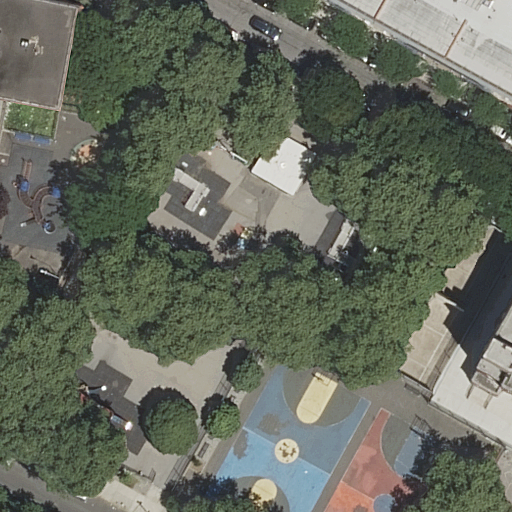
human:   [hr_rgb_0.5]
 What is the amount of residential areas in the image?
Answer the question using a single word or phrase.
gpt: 1

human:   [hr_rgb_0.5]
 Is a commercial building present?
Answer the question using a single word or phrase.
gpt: no

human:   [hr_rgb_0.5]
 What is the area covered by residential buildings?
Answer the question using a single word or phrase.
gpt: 757m2

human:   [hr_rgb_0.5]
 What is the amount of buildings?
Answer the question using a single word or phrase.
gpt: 6

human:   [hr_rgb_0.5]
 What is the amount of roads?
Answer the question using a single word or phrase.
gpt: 2

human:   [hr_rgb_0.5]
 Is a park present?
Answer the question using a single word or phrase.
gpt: yes

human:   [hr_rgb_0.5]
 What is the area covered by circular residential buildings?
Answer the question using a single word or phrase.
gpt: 0m2

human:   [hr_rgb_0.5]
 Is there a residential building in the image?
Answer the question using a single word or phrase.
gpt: yes

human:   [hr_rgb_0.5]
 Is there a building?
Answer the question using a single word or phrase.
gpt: yes

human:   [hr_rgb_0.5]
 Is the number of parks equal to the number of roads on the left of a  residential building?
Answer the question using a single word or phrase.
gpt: yes

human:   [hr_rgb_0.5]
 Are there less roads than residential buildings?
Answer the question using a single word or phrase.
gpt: yes

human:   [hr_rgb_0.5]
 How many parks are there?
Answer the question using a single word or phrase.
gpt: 1

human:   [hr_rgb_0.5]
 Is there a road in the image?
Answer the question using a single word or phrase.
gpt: yes

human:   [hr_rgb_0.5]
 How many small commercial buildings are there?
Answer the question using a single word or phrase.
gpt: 0

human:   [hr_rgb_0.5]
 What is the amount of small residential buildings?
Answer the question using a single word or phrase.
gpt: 3

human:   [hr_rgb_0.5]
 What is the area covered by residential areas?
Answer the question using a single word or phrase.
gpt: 1191m2

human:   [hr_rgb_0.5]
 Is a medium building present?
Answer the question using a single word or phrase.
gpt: yes

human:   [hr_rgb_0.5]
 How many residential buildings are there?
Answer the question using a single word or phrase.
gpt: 6

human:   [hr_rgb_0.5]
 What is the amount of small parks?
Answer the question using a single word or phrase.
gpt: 0

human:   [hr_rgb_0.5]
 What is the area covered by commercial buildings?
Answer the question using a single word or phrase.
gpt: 0m2

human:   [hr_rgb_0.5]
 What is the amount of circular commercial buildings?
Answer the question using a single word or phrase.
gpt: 0

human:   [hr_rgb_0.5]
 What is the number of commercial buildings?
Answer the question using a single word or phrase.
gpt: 0

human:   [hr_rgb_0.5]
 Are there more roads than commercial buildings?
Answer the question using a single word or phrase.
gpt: yes

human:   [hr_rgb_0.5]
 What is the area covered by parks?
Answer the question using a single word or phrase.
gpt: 5933m2

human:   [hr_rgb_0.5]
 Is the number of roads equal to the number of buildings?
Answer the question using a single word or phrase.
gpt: no

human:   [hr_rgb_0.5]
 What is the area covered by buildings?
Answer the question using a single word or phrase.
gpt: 757m2

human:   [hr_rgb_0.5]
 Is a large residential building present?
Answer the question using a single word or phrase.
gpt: no

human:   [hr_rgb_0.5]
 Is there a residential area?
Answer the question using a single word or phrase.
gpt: yes

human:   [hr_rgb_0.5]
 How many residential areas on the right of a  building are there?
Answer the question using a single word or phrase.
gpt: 0

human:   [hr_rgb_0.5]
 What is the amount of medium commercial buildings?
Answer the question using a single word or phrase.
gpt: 0

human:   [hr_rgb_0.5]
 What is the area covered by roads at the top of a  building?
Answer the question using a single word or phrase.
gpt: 0m2

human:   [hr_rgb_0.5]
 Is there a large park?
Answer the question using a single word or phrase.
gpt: yes

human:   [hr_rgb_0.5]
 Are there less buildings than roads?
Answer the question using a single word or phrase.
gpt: no

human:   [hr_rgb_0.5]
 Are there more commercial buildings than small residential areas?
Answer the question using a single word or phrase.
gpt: no

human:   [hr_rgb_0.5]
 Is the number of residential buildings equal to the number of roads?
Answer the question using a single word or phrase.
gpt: no

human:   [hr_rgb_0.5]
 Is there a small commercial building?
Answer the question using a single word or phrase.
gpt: no

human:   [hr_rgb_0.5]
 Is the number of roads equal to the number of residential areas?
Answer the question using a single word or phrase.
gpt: no

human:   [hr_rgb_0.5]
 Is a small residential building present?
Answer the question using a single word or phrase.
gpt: yes

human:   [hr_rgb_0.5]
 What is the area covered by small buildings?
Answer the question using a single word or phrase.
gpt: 161m2

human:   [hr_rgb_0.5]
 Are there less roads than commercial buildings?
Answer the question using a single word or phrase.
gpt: no

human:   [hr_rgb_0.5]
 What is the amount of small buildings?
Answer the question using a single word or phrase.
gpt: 3

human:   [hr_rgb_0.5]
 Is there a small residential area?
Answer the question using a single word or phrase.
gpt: no

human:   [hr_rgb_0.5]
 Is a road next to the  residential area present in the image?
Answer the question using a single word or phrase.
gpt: yes

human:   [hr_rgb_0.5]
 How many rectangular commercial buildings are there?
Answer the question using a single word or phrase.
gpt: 0

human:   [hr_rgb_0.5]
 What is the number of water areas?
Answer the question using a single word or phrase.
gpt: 0

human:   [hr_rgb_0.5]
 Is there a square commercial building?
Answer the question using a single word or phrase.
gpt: no

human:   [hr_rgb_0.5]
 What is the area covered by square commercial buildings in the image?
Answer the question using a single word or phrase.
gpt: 0m2

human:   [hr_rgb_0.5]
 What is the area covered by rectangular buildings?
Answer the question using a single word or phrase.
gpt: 587m2

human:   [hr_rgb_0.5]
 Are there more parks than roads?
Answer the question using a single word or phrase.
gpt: no

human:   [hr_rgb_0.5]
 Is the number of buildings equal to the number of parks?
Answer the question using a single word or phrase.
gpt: no

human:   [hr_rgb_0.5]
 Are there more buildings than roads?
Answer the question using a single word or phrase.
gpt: yes

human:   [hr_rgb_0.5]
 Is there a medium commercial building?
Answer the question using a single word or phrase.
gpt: no

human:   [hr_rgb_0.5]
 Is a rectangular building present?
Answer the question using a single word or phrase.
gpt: yes

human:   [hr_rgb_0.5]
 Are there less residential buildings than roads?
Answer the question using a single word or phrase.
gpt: no

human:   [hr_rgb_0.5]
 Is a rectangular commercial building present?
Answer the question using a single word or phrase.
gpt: no

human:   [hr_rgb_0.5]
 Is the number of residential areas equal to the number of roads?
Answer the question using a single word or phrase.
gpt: no

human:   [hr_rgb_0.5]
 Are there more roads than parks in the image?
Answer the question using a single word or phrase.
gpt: yes

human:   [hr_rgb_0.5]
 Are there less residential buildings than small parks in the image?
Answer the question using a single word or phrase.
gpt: no

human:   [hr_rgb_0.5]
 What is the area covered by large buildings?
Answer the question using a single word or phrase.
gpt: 0m2

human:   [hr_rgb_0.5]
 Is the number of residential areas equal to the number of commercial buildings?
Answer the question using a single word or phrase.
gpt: no

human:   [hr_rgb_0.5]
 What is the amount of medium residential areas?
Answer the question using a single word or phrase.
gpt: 0

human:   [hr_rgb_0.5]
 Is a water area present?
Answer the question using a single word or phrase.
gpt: no

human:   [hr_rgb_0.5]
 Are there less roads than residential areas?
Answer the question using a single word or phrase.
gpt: no

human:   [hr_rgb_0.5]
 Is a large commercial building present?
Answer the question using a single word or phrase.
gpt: no